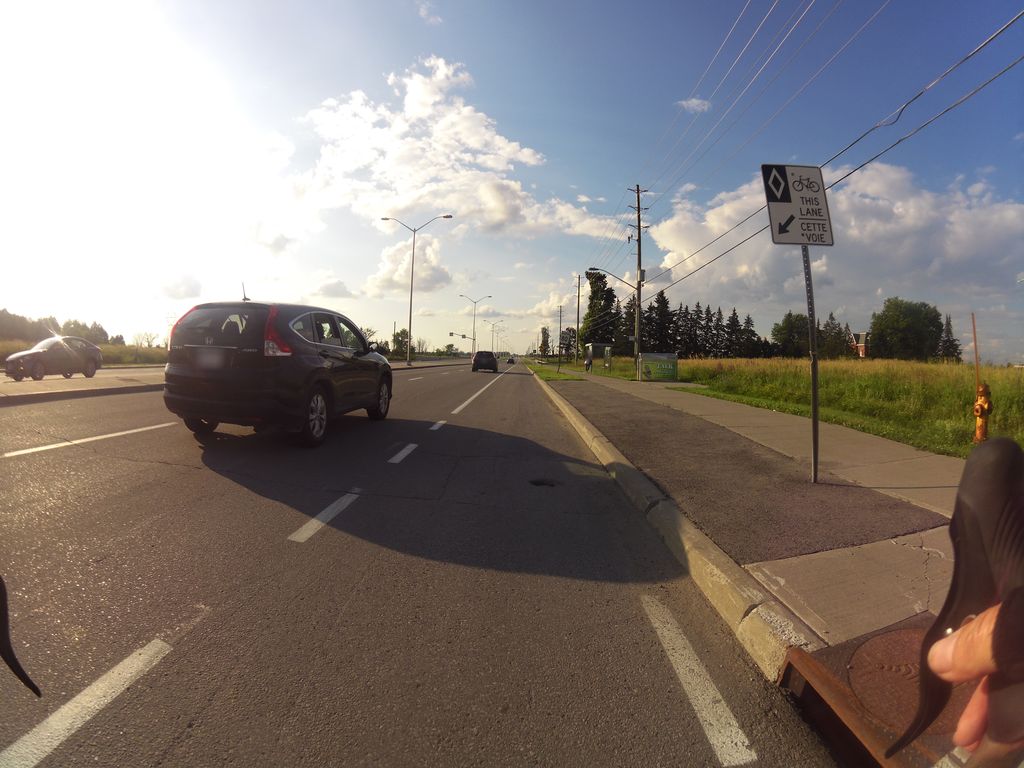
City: ottawa-gatineau